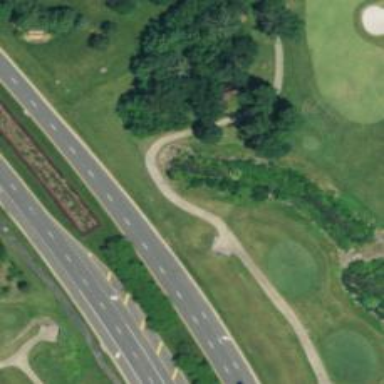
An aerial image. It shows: Service road designated as golf cart path.